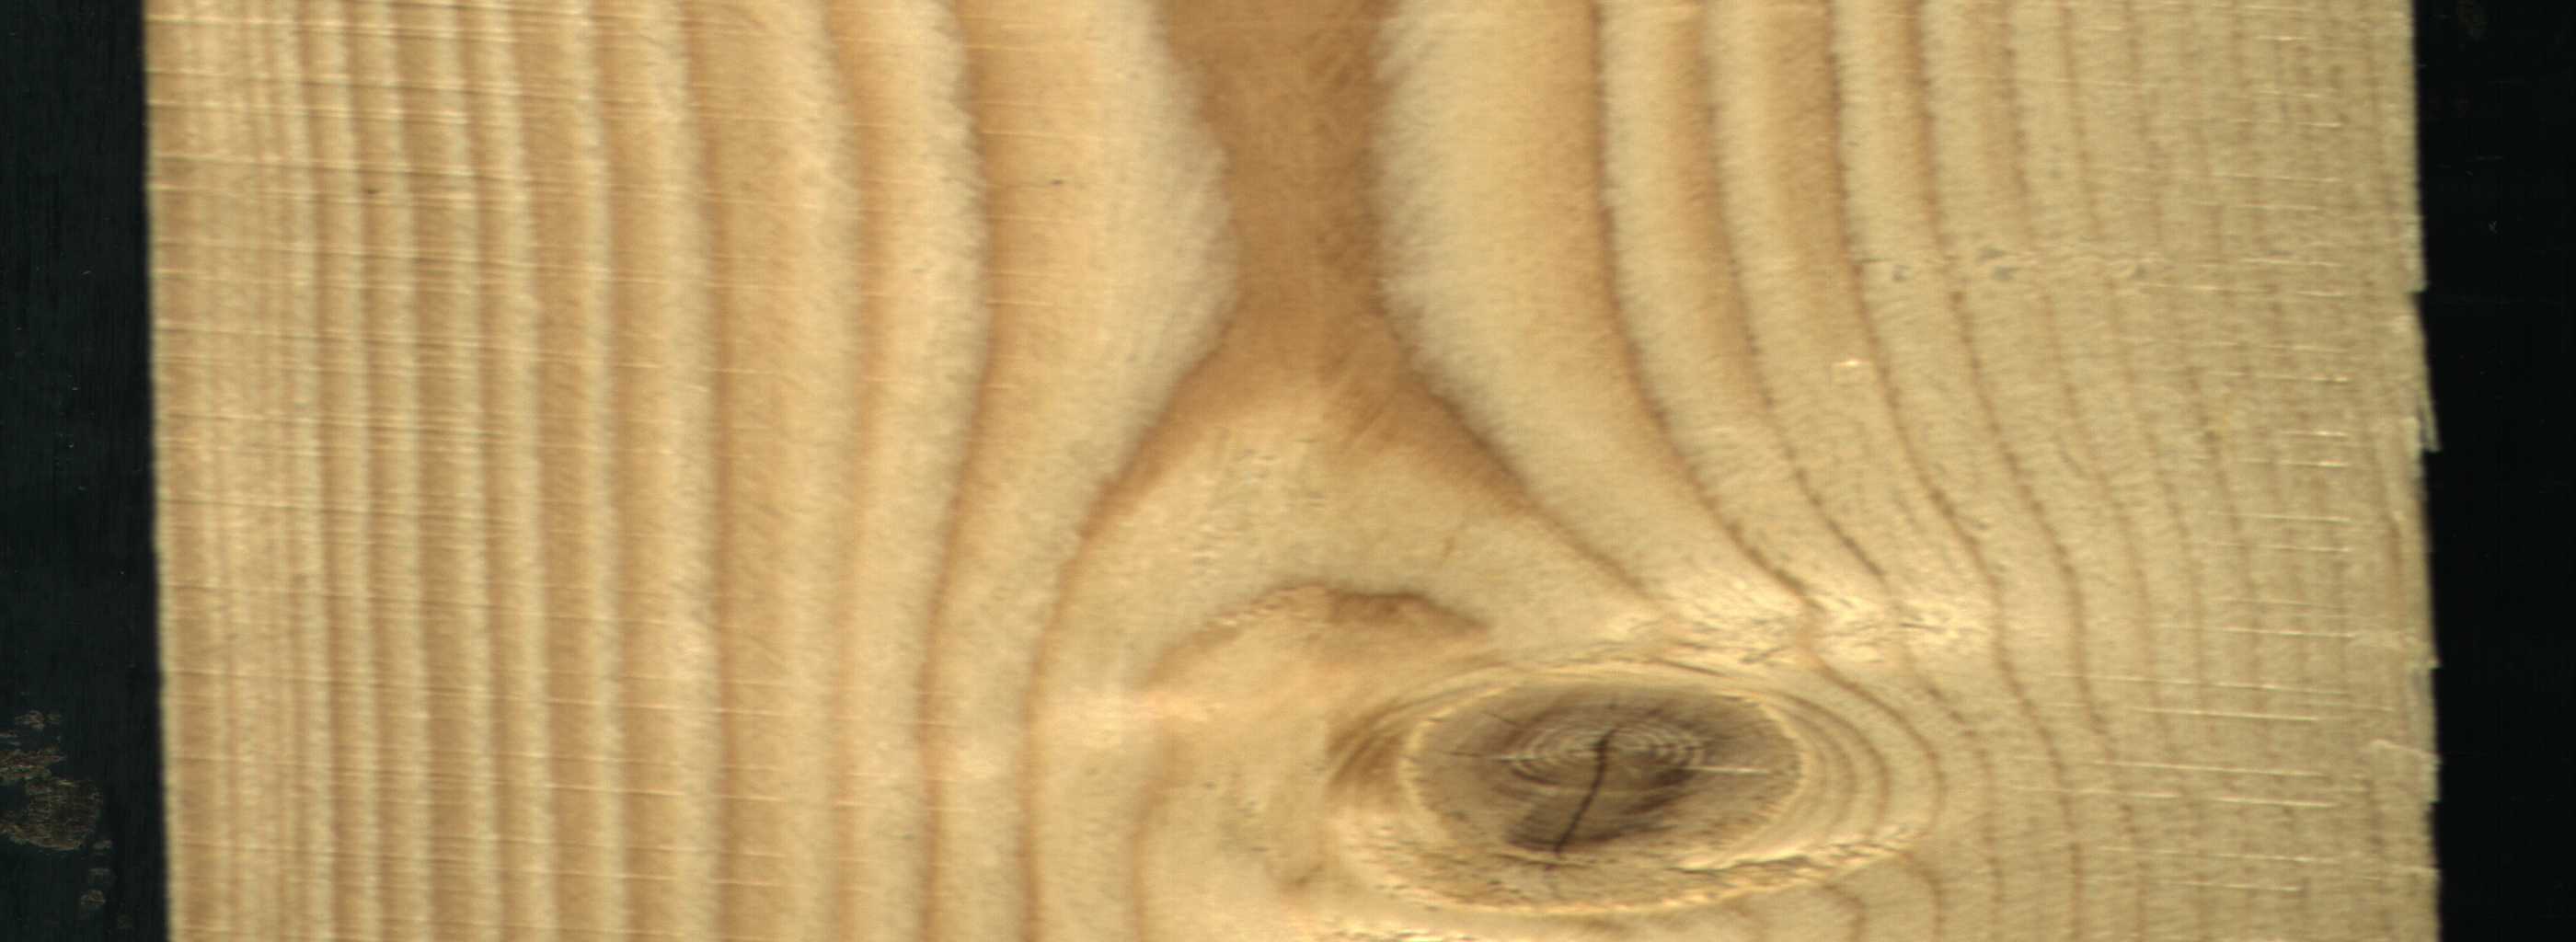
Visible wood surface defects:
knot_with_crack